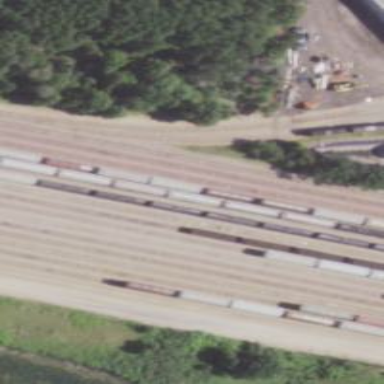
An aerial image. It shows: Rail spur service.